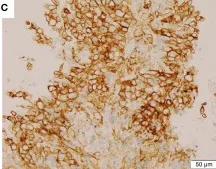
Histopathological and immunohistochemical staining of the lung tumor tissue sample. (C) IHC staining showed PD-L1 expression with Tumor Proportion Score 60% of primary biopsy (400x).
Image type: pathology (immunostaining)